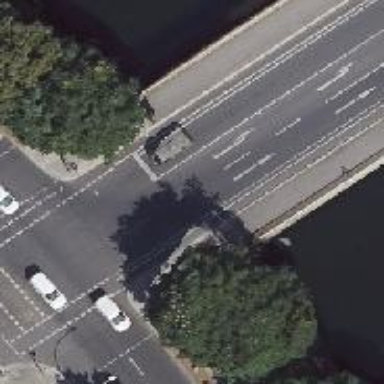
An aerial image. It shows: Tertiary road with asphalt surface. It has sidewalks on both sides and exclusive cycle lanes on both sides as well.